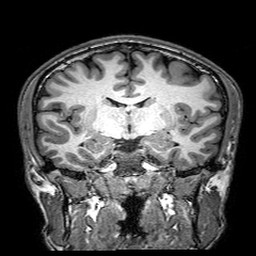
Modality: T1w
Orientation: sagittal
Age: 25
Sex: male
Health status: healthy
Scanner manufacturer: philips
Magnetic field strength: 3 T